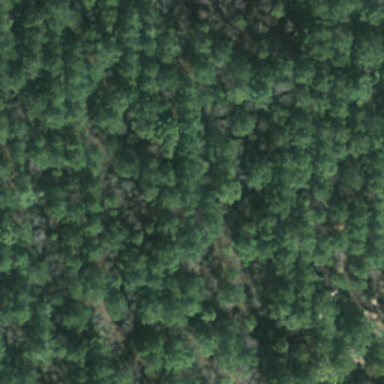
This is a dense forest with lots of dark green trees .